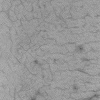
Atmospheric dust classification: not_dusty